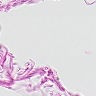
Metastatic tissue present: no